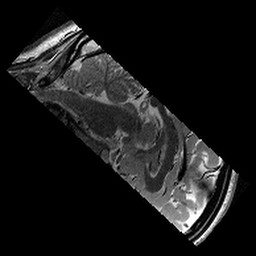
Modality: T2w
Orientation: sagittal
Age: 14
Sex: female
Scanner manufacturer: siemens
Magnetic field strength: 3 T
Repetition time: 9.23 s
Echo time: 0.067 s